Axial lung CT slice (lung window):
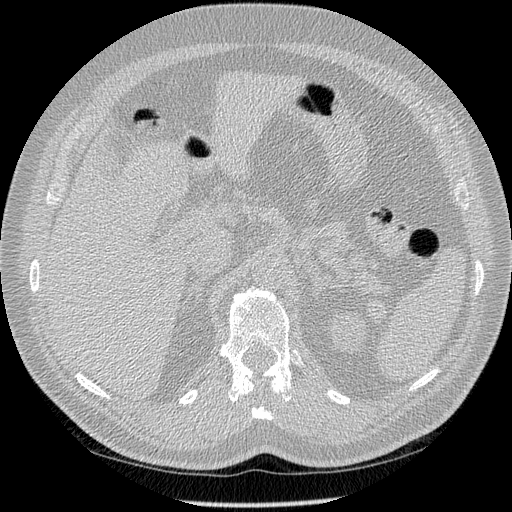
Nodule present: no